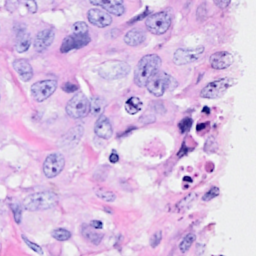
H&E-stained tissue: Breast